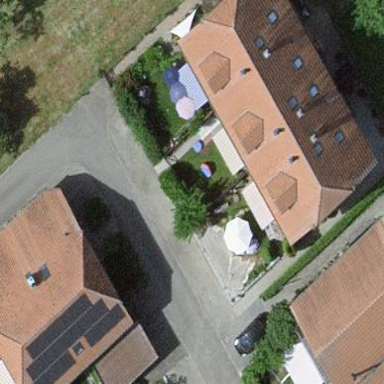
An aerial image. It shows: Residential building.